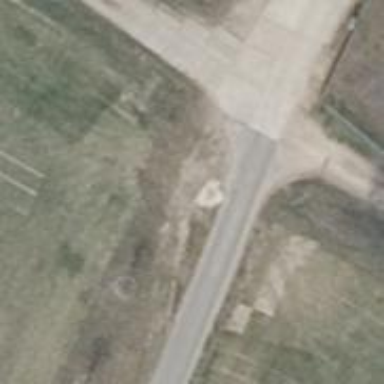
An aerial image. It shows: Asphalt service road.